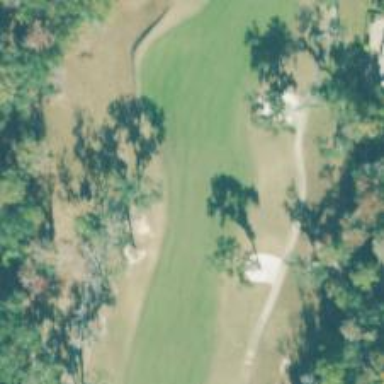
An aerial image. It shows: Golf hole.